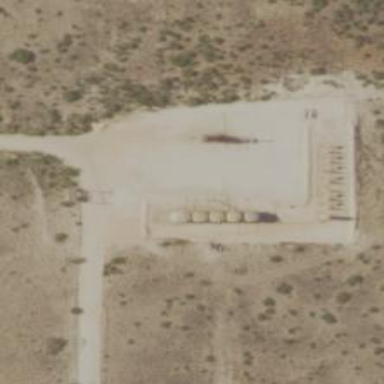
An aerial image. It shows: Petroleum well that is man-made.